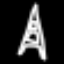
Label: The Eiffel Tower